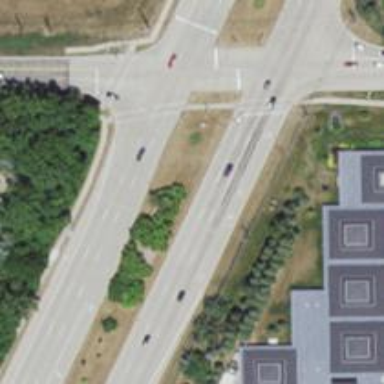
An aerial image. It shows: Primary highway.